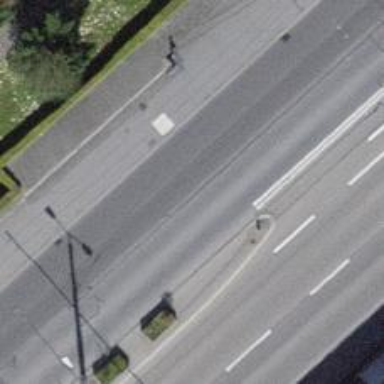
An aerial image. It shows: Bus stop for trolleybuses with designated stop position for public transport.